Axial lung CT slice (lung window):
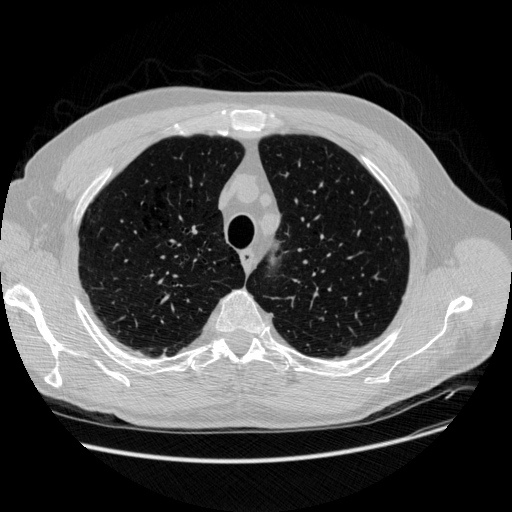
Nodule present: no